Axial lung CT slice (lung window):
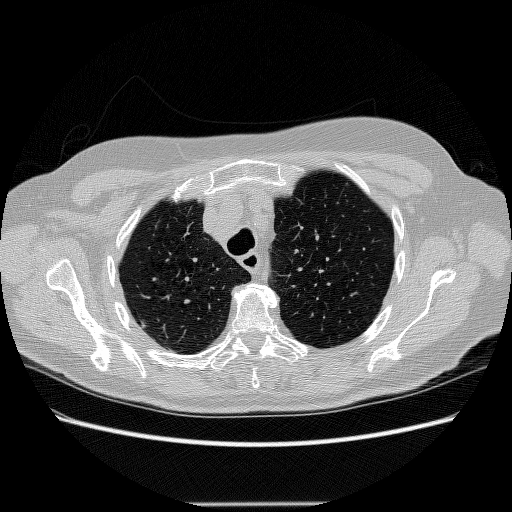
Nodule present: no